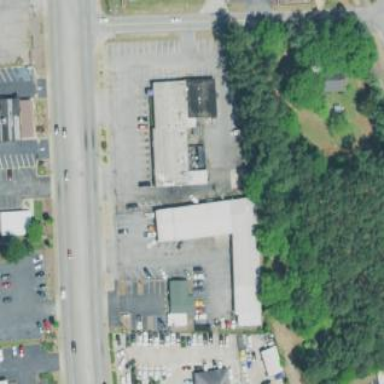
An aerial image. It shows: Retail building.